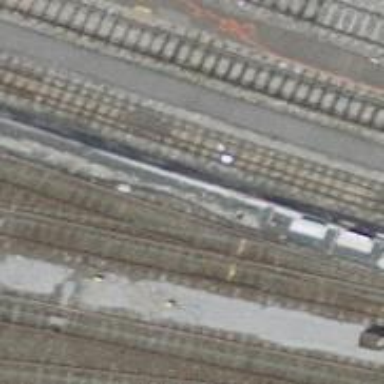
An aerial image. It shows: Rail yard with electrified rails. The contact line carries electricity at voltages of 3000 and 15000.